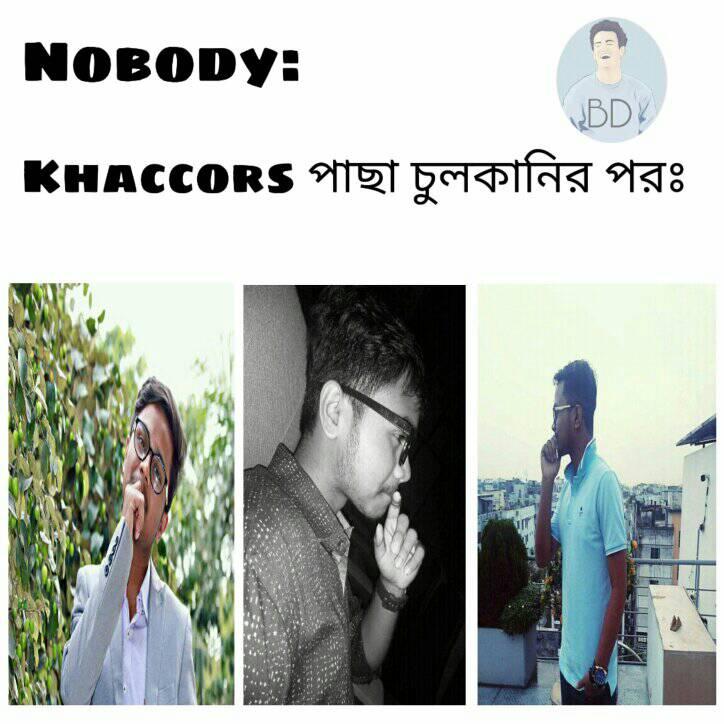
Caption: NOBODY :   KHACCORS পাছা চূলকানির পরঃ
Label: hate